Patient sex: M
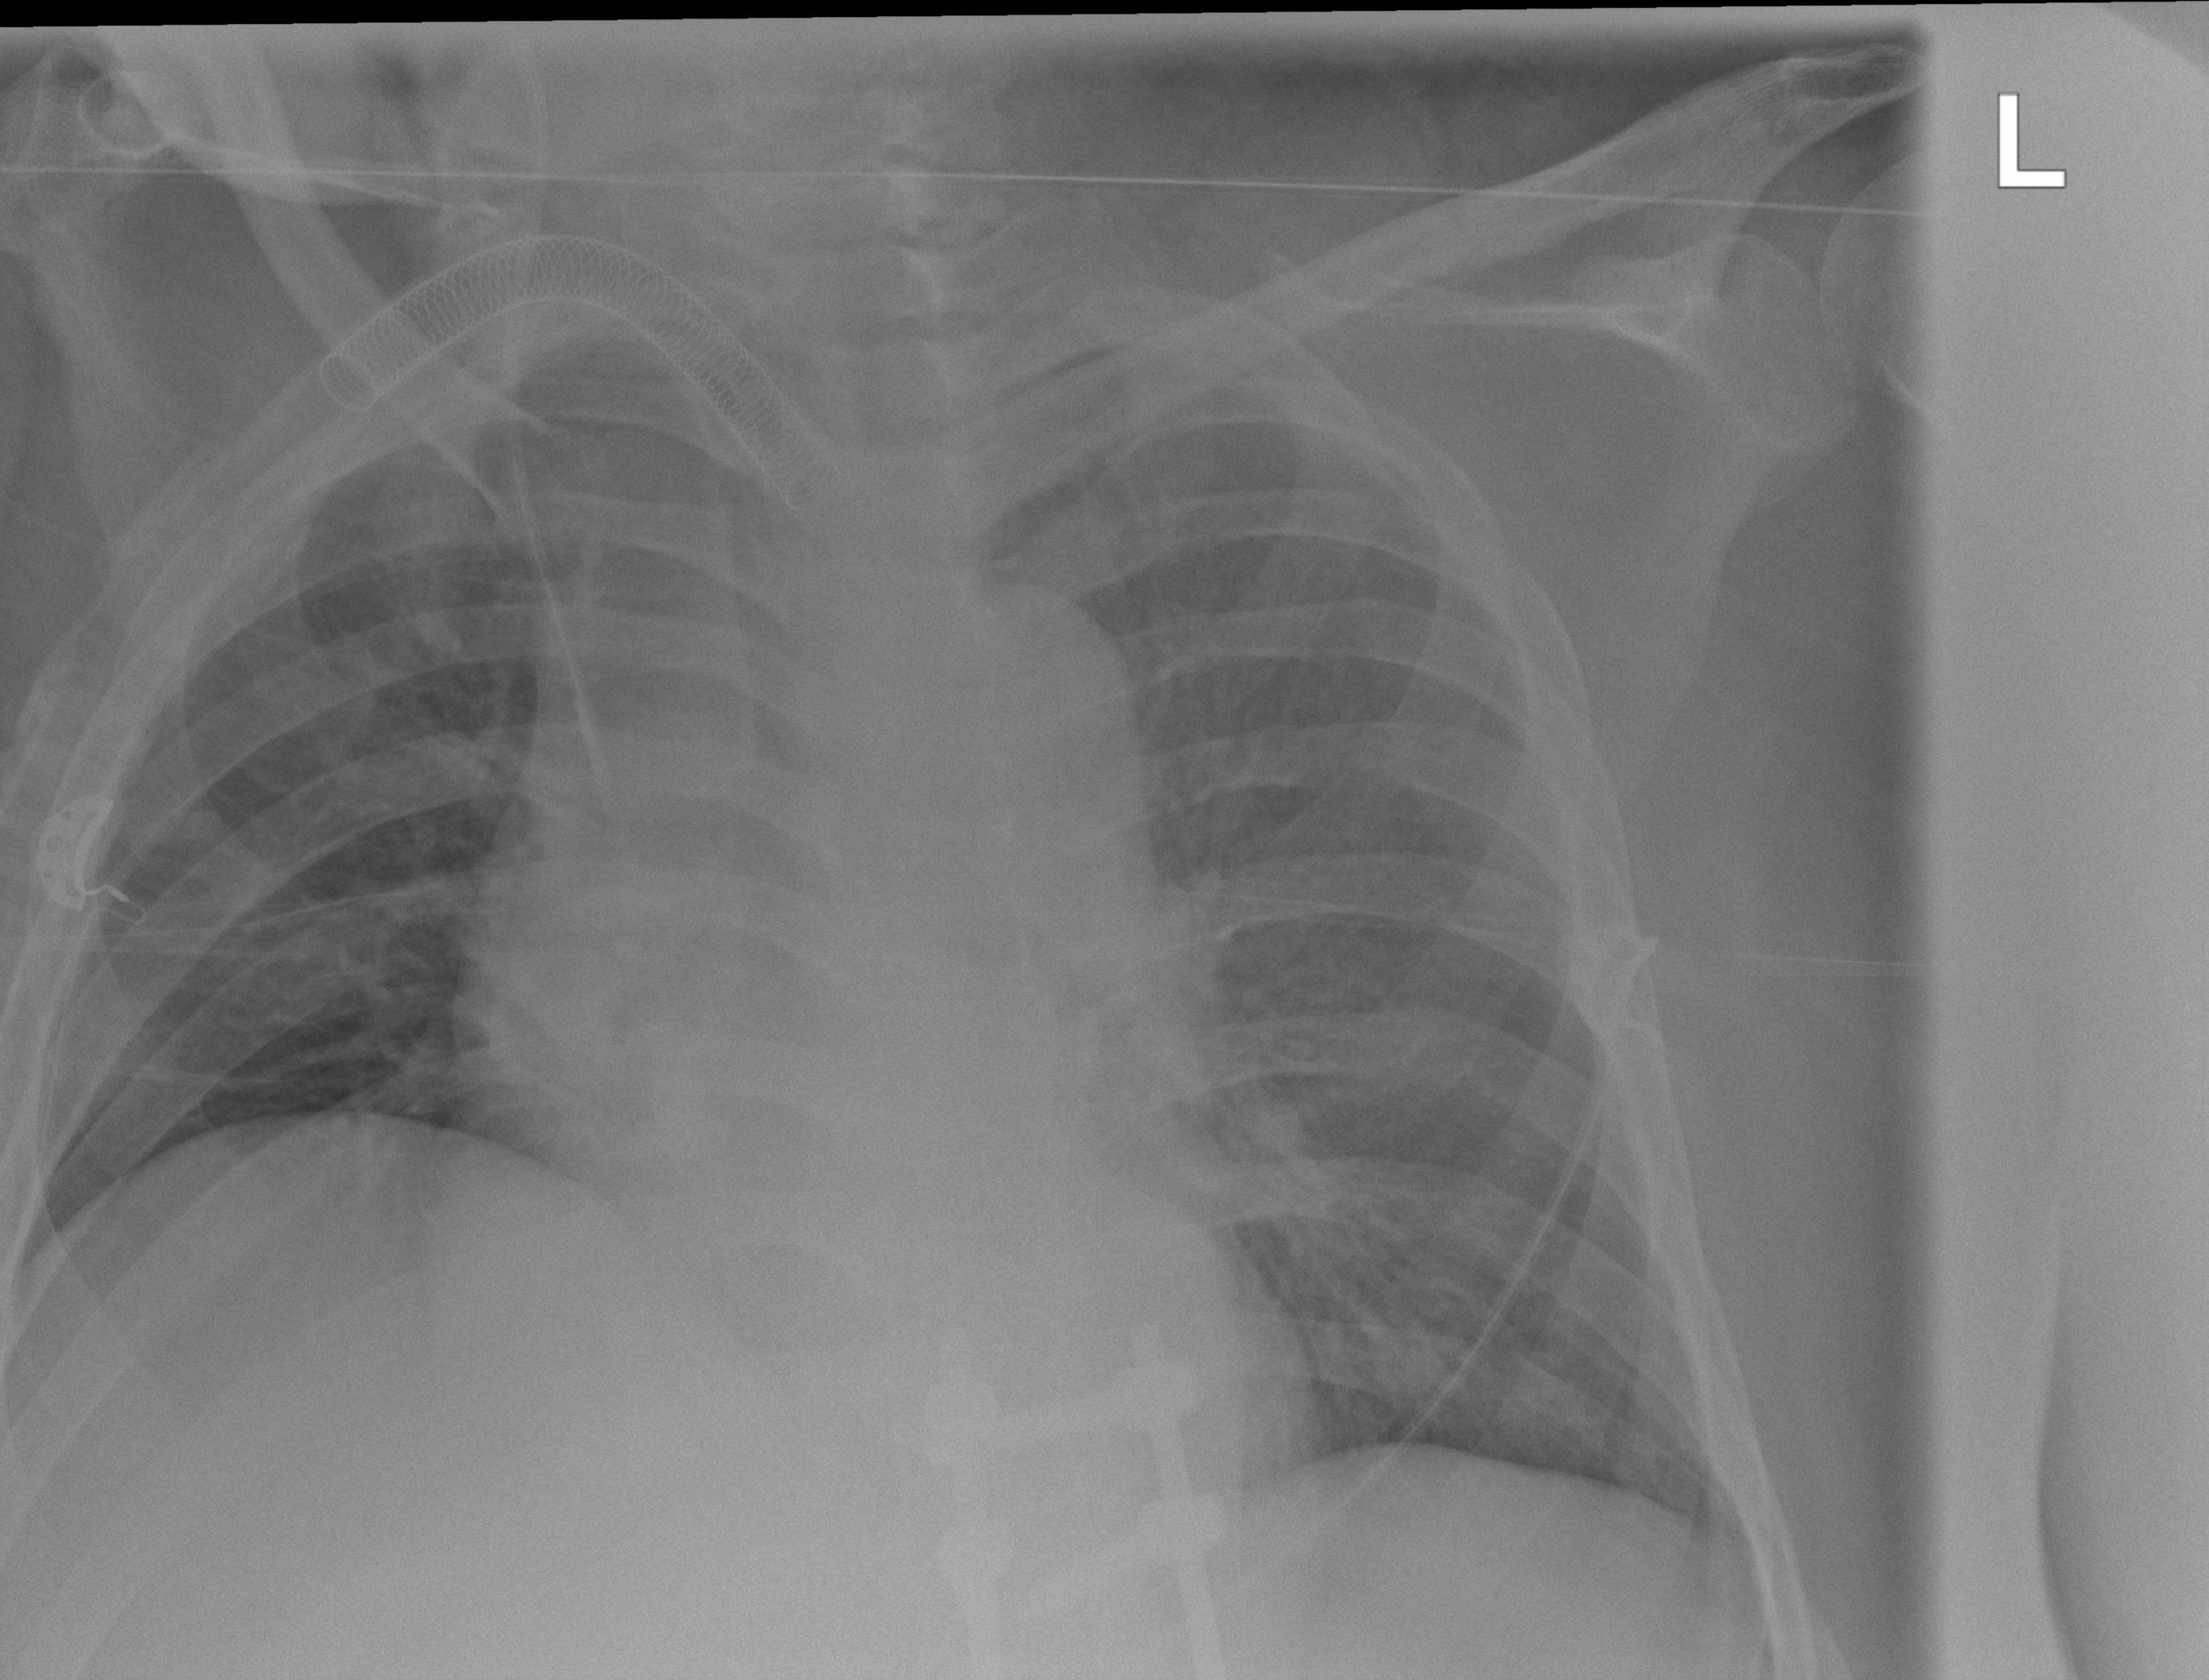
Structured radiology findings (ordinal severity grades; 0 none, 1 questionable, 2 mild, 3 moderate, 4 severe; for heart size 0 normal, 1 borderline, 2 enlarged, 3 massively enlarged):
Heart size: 0
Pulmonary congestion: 0
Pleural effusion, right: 0
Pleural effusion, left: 0
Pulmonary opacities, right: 0
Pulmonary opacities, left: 1
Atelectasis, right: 0
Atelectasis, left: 2